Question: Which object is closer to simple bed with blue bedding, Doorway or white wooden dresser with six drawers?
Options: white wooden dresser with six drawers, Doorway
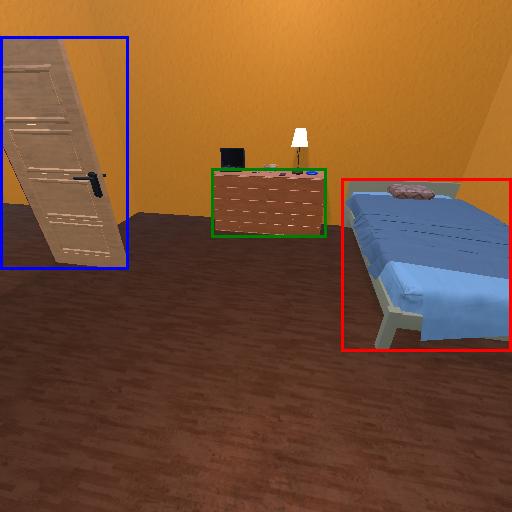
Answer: white wooden dresser with six drawers